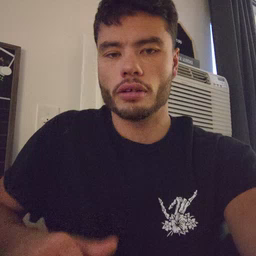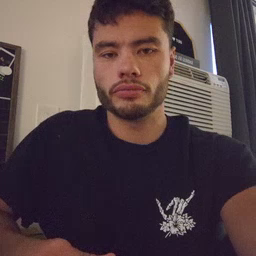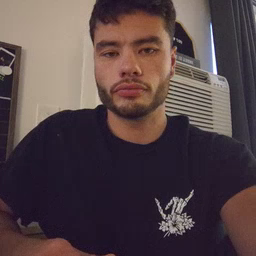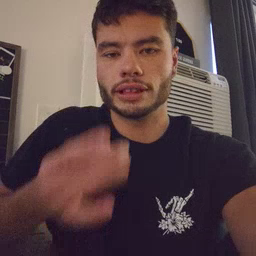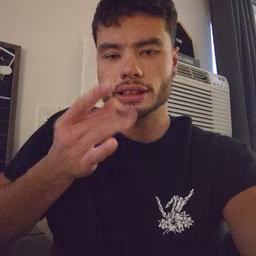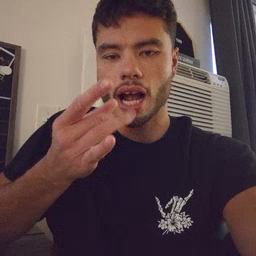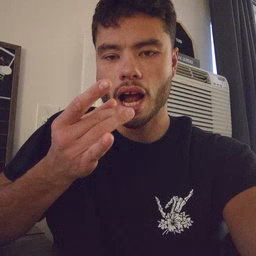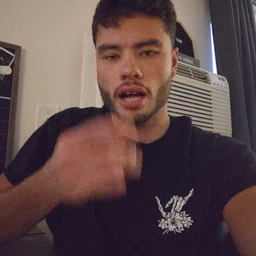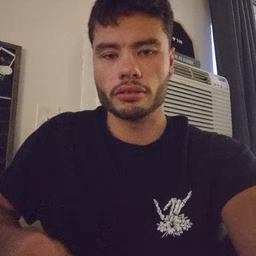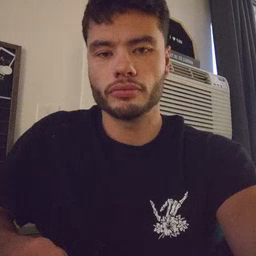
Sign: snack